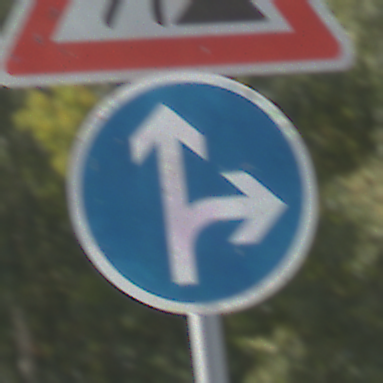
Verkehrszeichen: VorgeschriebeneFahrtrichtungGeradeausOderRechts
Zusatzzeichen oben: Arbeitsstelle
Umgebung: Outdoor, Nature
Tageszeit: Midday
Wetter: Clear
Licht: Natural
Jahreszeit: Summer
Kontrast: HighContrast